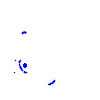
Particle: kaon